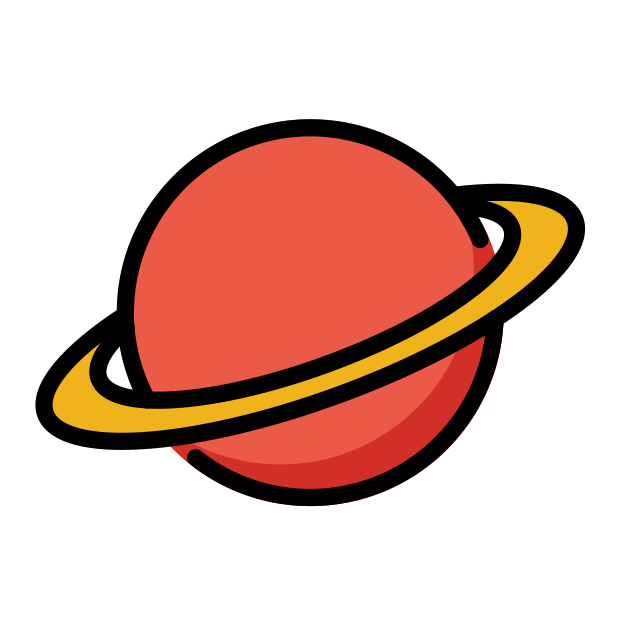
Emoji: 🪐
Name: ringed planet
Unicode: 0x1fa90